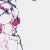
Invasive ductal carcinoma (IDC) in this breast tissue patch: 0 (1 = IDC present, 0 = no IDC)